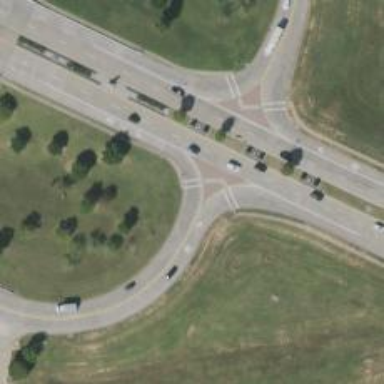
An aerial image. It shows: Secondary link road.